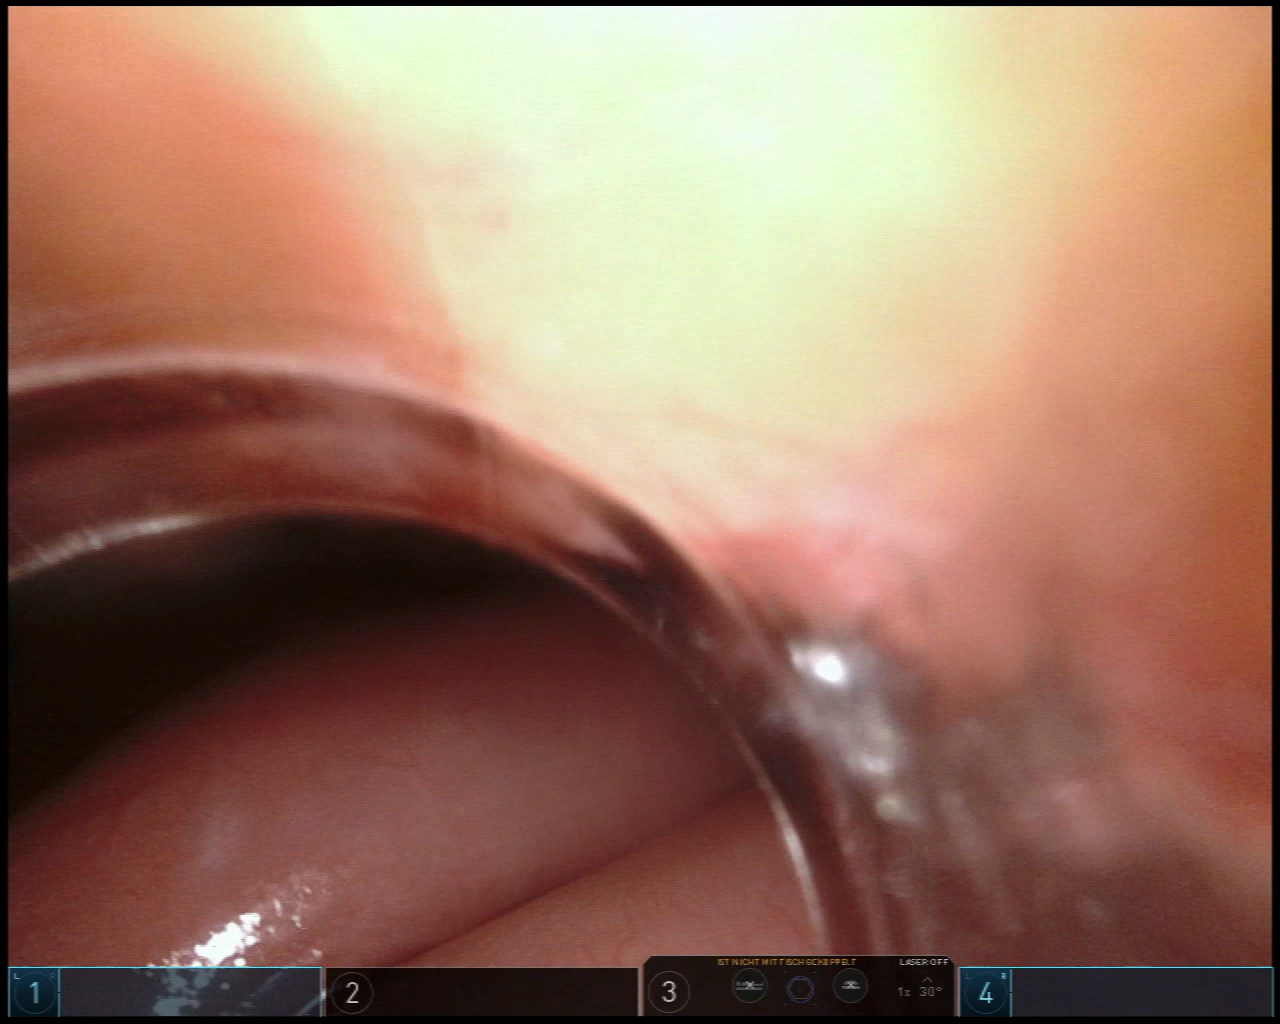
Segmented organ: small_intestine
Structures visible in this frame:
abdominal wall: no
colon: no
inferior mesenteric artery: no
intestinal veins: no
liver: no
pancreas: no
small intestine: yes
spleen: no
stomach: no
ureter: no
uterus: no
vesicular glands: no